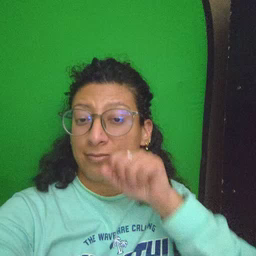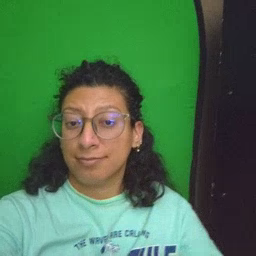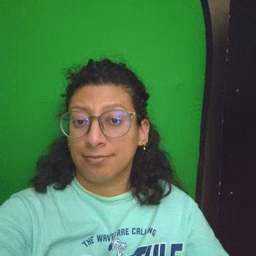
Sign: flower